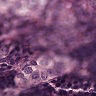
Metastatic tissue present: no